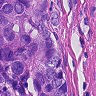
Metastatic tissue present: yes